Question: I need to have a 'ListView Indexable' that when i 'click' on a number it redirect me to a 'row' that the 'index' of 'row' be same the number of 'ListView Indexable'. For example when I 'click' on 2 , it redirect me to it 'row' that the number of 'index' ('ListView') is 2 .

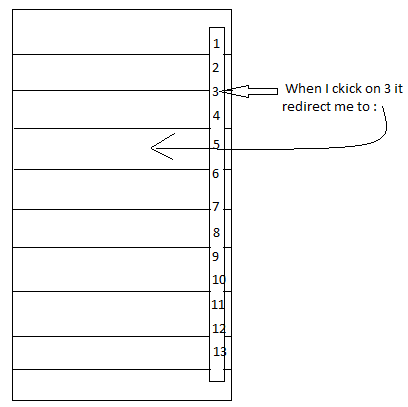
Answer: If you dont wan to change any code in IndexScroller class then Change below code in your SimpleAdapter class.
Right section value as no item in list.
'''
private String[] mSections;
public SimpleAdapter(ArrayList<String> mCurrentList, Context mContext) {
super();
this.mCurrentList = mCurrentList;
mSections = new String[mCurrentList.size()];
for(int i=0;i<mCurrentList.size();i++){
mSections[i] = String.valueOf(i+1);
}
this.mContext = mContext;
}
'''
Try given selected right side section value to move list.
'''
@Override
public int getPositionForSection(int section) {
return section;
}
'''